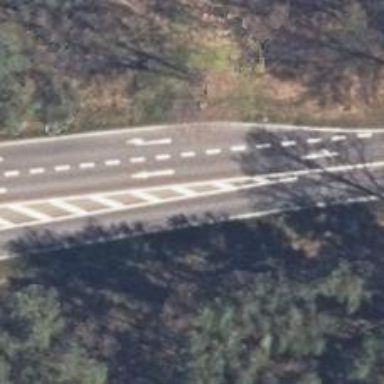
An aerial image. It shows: Primary road with asphalt surface.